Question: OK I'm pulling my hair on on this, it makes no sense so it must either be a bug, or some extremely stupid mistake I'm making.
Here's the situation: I have a UIViewController with a xib file. It has a UIView hooked up to the view property, a UIImageView hooked up to a property called imageView, and a UISegmentedControl hooked up to segmentControl.
Yet in my code, I'm unable to assign an image to the image view. When I NSLog the object, I'm getting the address of 0x0, so it's not associating at all. I have the bindings set up in Interface builder, I've restarted XCode and clean and built the project. Nothing is working and I've wasted a stupid amount of time trying to figure this out at this point. I've also NSLoged the segmentControl object and am getting 0x0 as well. So nothing from the XIB is hooking up with the code, but the XIB itself is loading because the objects are displayed on the screen.
Does anyone have any ideas offhand of what I could be missing? This is such a simple thing, it's incredibly frustrating that it's refusing to work all of a sudden.
---
Here's the code below, in this case I'm accessing the objects in the setter for projectId, but I also tried accessing the imageView from another class and it didn't work either (and yes I had a @property declaration and synthesize for imageView when I tried).
DiagramViewController.h:
'''
#import <UIKit/UIKit.h>
@interface DiagramViewController : UIViewController
{
NSUInteger projectId;
IBOutlet UIImageView *imageView;
IBOutlet UISegmentedControl *segmentControl;
}
@property NSUInteger projectId;
@end
'''
DiagramViewController.m:
'''
#import "DiagramViewController.h"
@implementation DiagramViewController
@synthesize projectId;
-(void)setProjectId:(NSUInteger)projId
{
NSLog(@"imageView: %@", imageView);
NSLog(@"segmentControl: %@", segmentControl);
projectId = projId;
NSString *filePath = [[NSBundle mainBundle] pathForResource:[NSString stringWithFormat:@"%i_schem", projectId] ofType:@"png" inDirectory:@"project-details/images/diagrams"];
NSData *imageData = [NSData dataWithContentsOfFile:filePath];
imageView.image = [UIImage imageWithData:imageData];
}
- (BOOL)shouldAutorotateToInterfaceOrientation:(UIInterfaceOrientation)interfaceOrientation {
// Overriden to allow any orientation.
return YES;
}
- (void)didReceiveMemoryWarning {
// Releases the view if it doesn't have a superview.
[super didReceiveMemoryWarning];
// Release any cached data, images, etc that aren't in use.
}
- (void)viewDidUnload {
[super viewDidUnload];
// Release any retained subviews of the main view.
// e.g. self.myOutlet = nil;
}
- (void)dealloc {
[super dealloc];
}
@end
'''
And here's an image of the Interface Builder hookups:

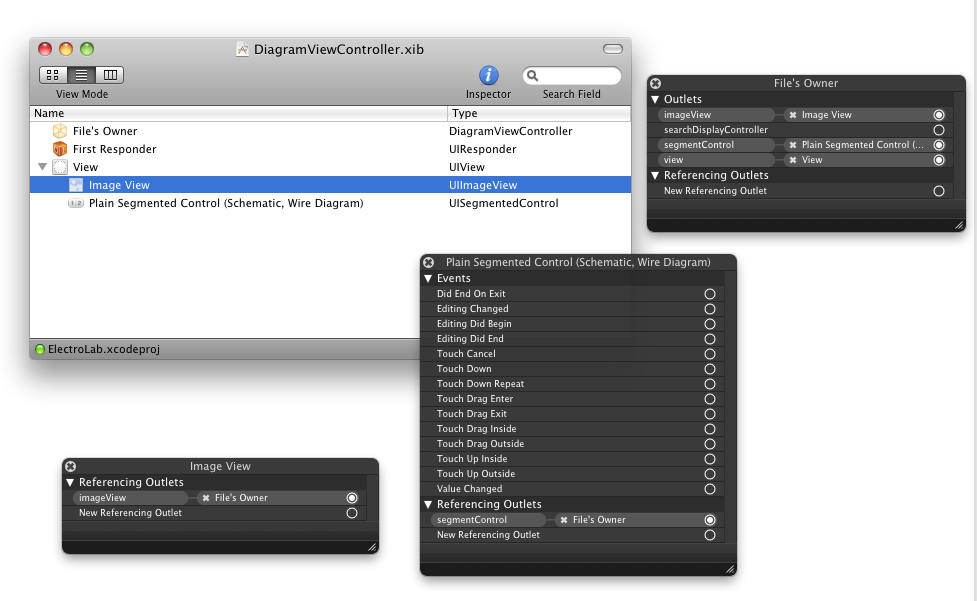
Answer: You need to make sure you're doing this in the '-viewDidLoad' method, otherwise the nib file hasn't actually unarchived the objects and thus they will be set to nil. In particular, you can't access items from the nib within an '-init' method.
Without seeing your code however, it's hard to say if this is the case for you.
EDIT: Ok, thanks for posting code. When does '-setProjectId:' get invoked? Are you sure the nib has finished loading at this point? You have no 'viewDidLoad' method in your view controller so it appears you never check for this at any time.
See: <URL>
> viewDidLoadCalled after the controller's view is loaded into memory.- DiscussionThis method is called after the view controller has loaded its associated views into memory. This method is called regardless of whether the views were stored in a nib file or created programmatically in the loadView method. This method is most commonly used to perform additional initialization steps on views that are loaded from nib files.